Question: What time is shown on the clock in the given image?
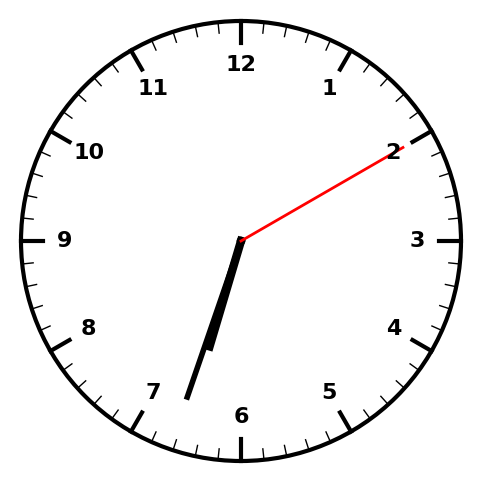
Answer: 06:33:10